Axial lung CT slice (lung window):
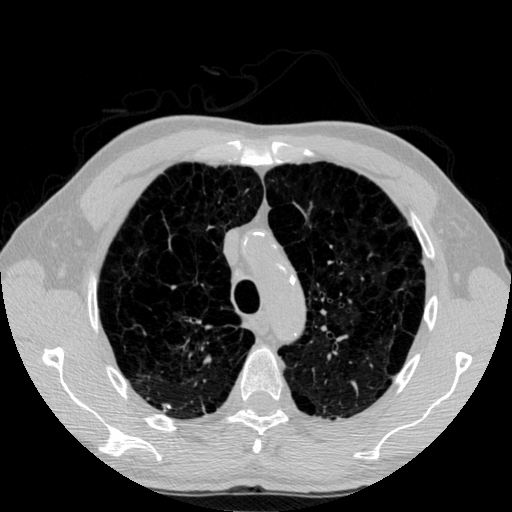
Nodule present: no